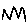
Label: zigzag